Question: I am currently trying to achieve this effect:

and I have gotten very close, Here's what I have so far:
<URL>
CSS:
'''
.block {
margin-top: 1em;
position: relative;
overflow: auto;
height: 100%;
width: 100%;
float: left;
}
.icon {
background: #000000;
display: inline-block;
height: 50px;
width: 112px;
}
.line {
position: absolute;
background: #000099;
width: 100%;
height: 1px;
z-index: -1;
top: 50%;
left: 0;
margin-left: -416px;
}
.text {
/*background: #004746;*/
display: inline-block;
position: relative;
vertical-align: middle;
max-width: 400px;
float: right;
border-left: 1px solid #000099;
padding-left: 1em;
}
.text:after {
content:"";
background: #000099;
position: absolute;
bottom: 0;
left: 0;
width: 1em;
height: 1px;
}
.text:before {
content:"";
background: #000099;
position: absolute;
top: 0;
left: 0;
width: 1em;
height: 1px;
}
.text p {
padding: 0 0 1em 0;
}
.text p:last-child {
margin: 0;
}
'''
HTML:
'''
<div class="block">
<div class="icon"></div>
<div class="line"></div>
<div class="text">
<p>Lorem ipsum dolor sit amet, pri eu liber utroque quaestio, ei dicta quaeque sed. Civibus omnesque concludaturque vim eu, ex his nostro quodsi, graecis commune posidonium mei ad. Nam facilis alienum fastidii te, te quando euripidis usu. Torquatos consetetur suscipiantur mel eu, duo cu impedit feugait.</p>
<p>Vocibus urbanitas suscipiantur pro ut, cu nisl nobis nonumy mel. Posse omnes urbanitas usu in, nusquam invidunt ad sed, mucius recusabo has ea. Aliquip voluptua ius eu, ex vix justo mundi, indoctum scripserit mei cu. Te sit tantas albucius probatus.</p>
</div>
</div>
'''
My only problem is the box on the left ("icon"), needs to vertically align with the line that runs through. But the box can not be position absolute.
1. Has to be responsive.
2. Needs to work from IE8 up.
3. Needs to account for the fact that the text on the right is dynamic and could grow or shrink.
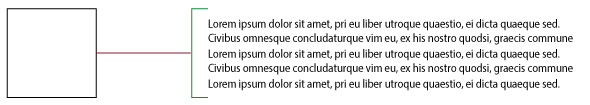
Answer: add this code to your .icon class:
'''
.icon {
position: absolute;
top: 50%;
margin-top: -25px;
}
'''